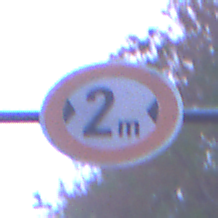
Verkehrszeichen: TatsaechlicheBreite2
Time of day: Night
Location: Outdoor (Suburban)
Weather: PartlyCloudy
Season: NotSpecified
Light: Artificial